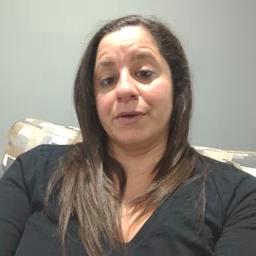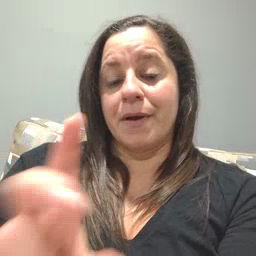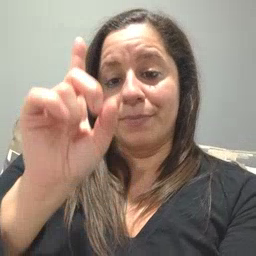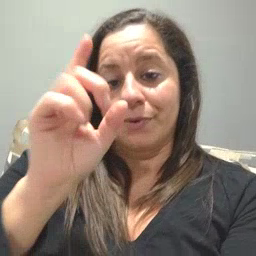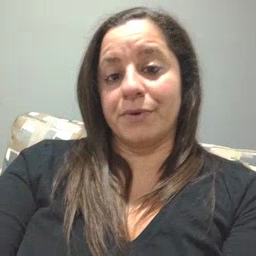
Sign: up